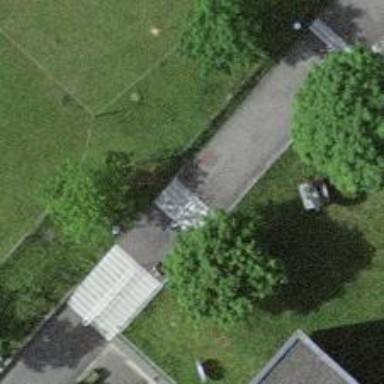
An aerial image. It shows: Set of concrete steps.